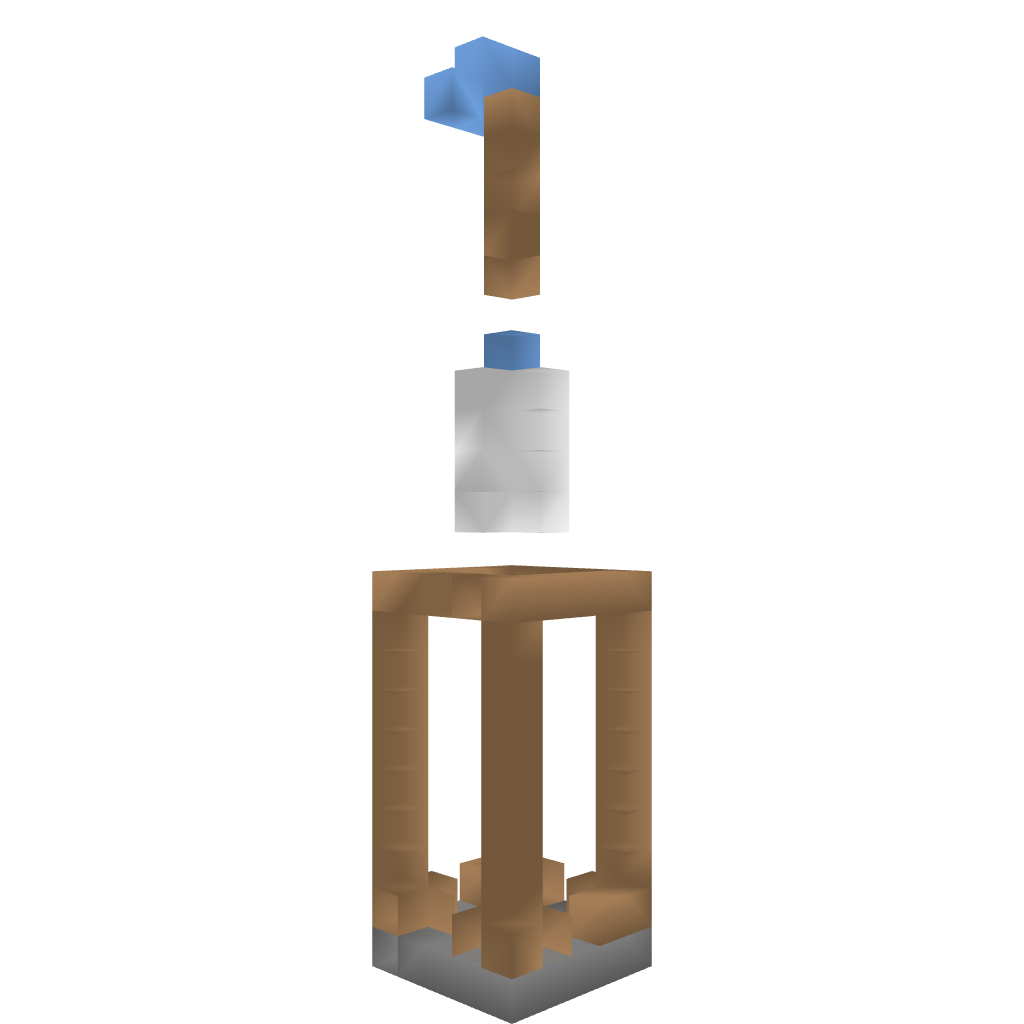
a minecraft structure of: Water Tank bad low quality